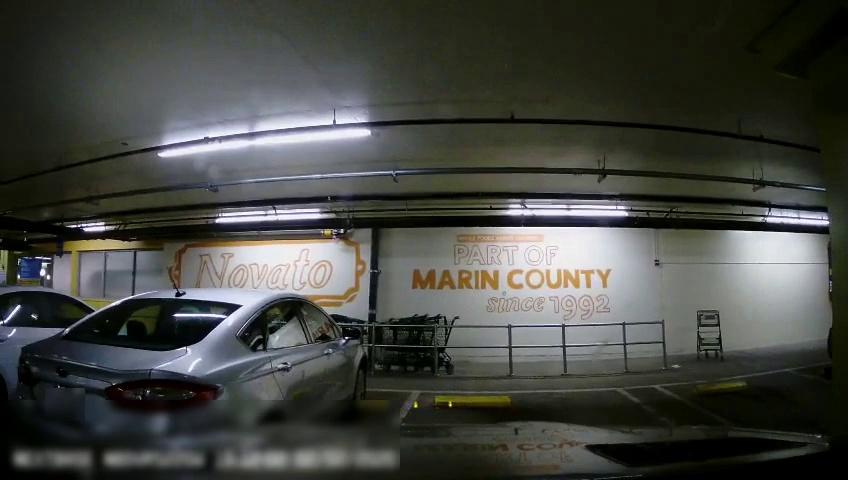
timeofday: Night
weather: Other
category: Drivable Space
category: Vehicles | Car
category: Vehicles | SUV
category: Vehicles | Car